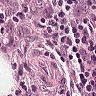
Metastatic tissue present: yes